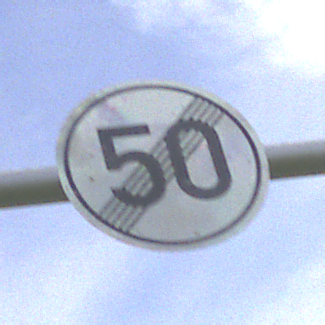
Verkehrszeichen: EndeGeschwindigkeit50
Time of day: MorningAfternoon
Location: Outdoor (Suburban)
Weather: PartlyCloudy
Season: NotSpecified
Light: Natural